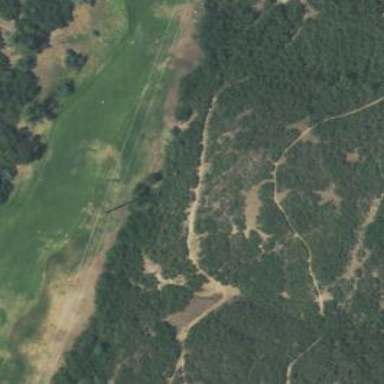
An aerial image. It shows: Mowed grass area designated as golf fairway.